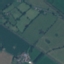
Land use / land cover: Pasture